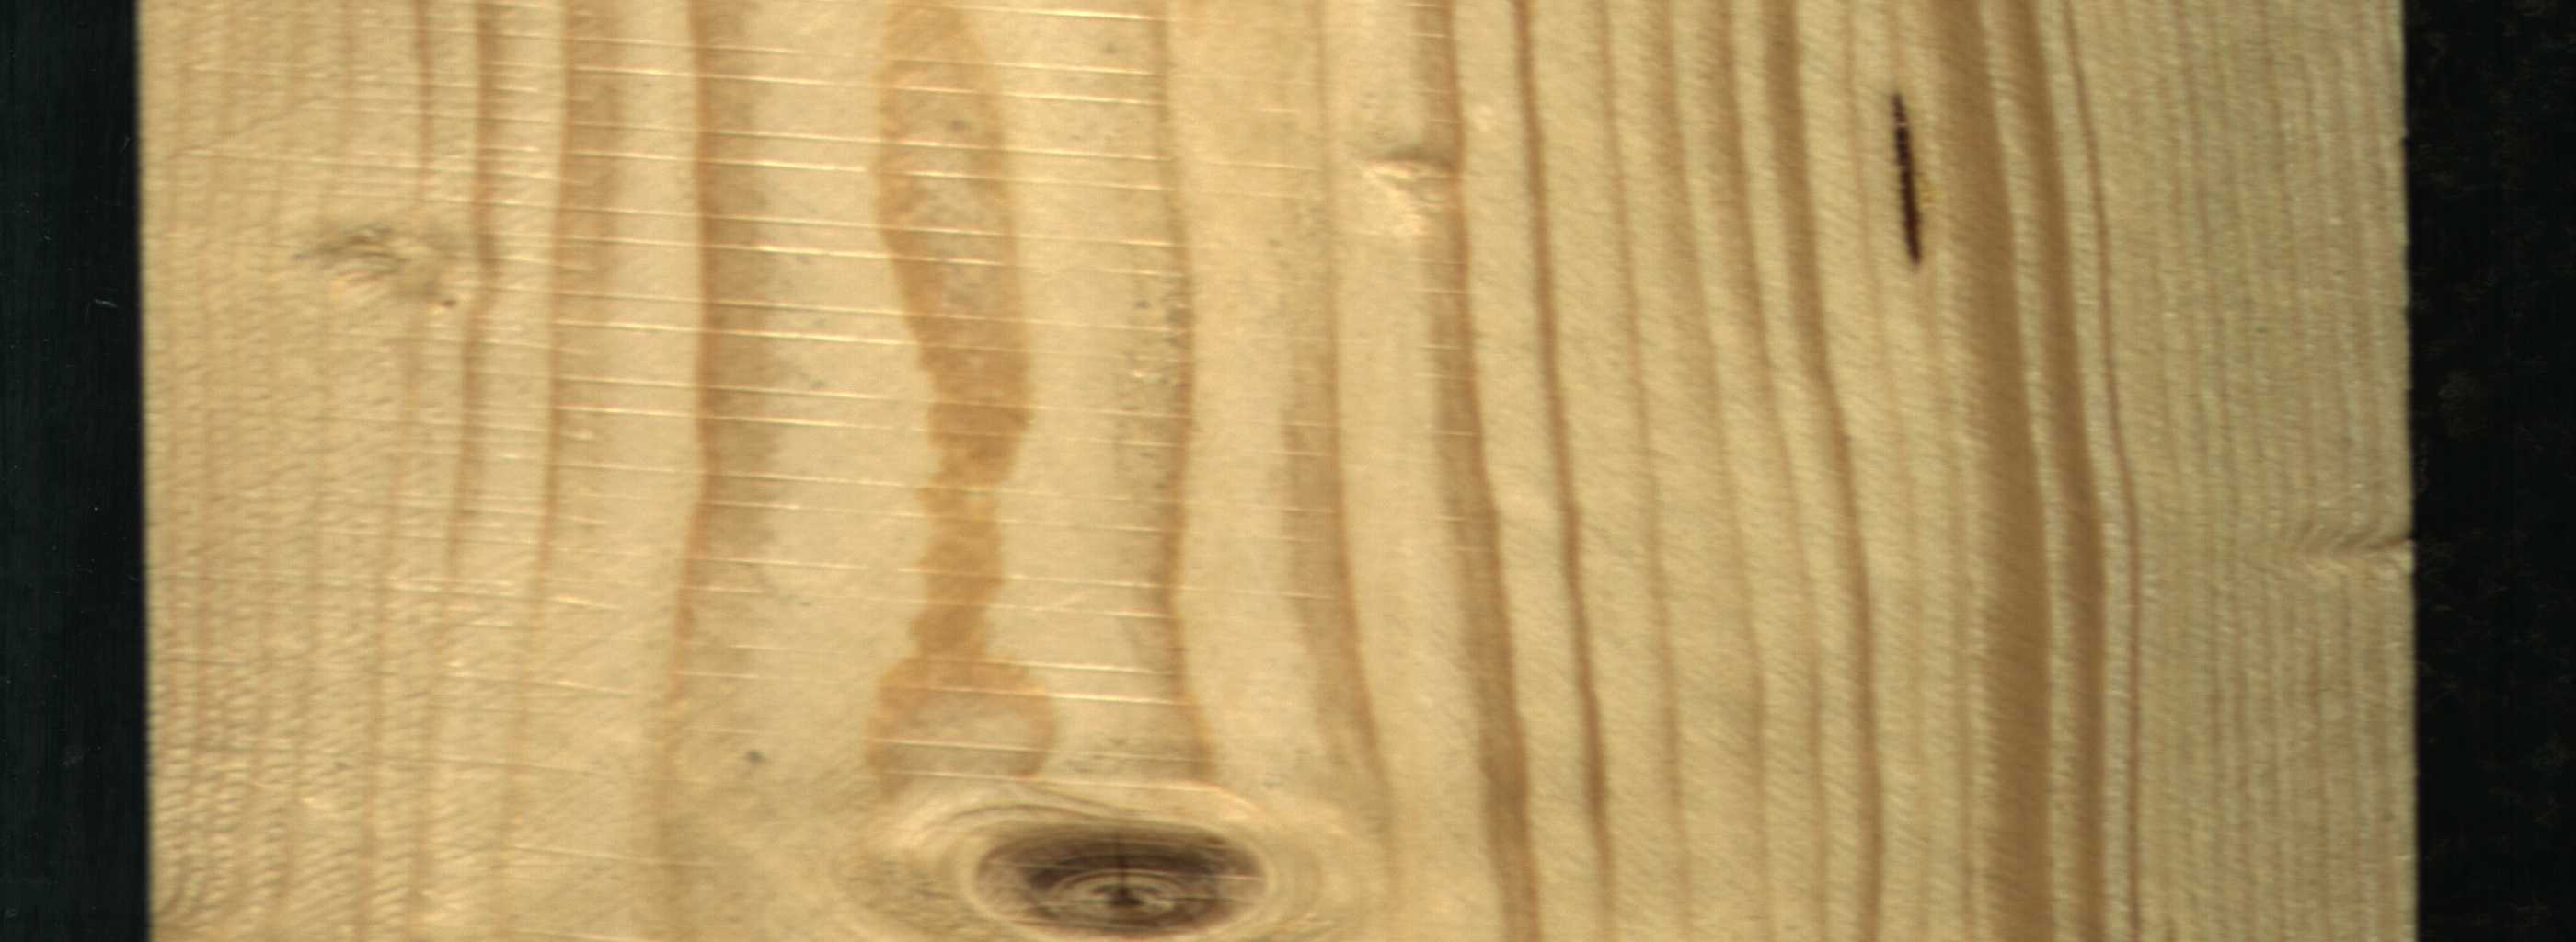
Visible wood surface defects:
resin
Dead_Knot